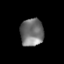
Tissue: prostate
Cell type: Fibroblasts
Senescence score: 0.2763
Nuclear area (px): 630
Mean DAPI intensity: 116.067